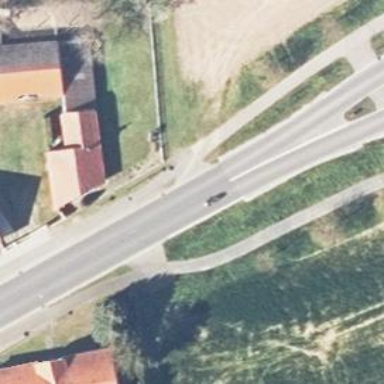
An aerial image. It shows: Asphalt path.